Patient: sex F, age 57
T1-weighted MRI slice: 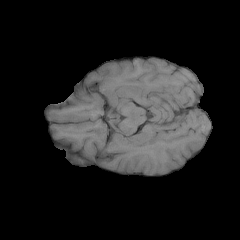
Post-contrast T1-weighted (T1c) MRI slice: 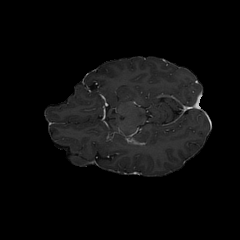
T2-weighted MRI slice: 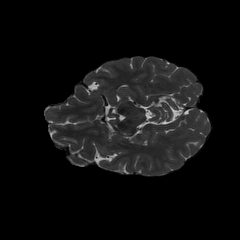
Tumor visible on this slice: no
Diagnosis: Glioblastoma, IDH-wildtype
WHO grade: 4